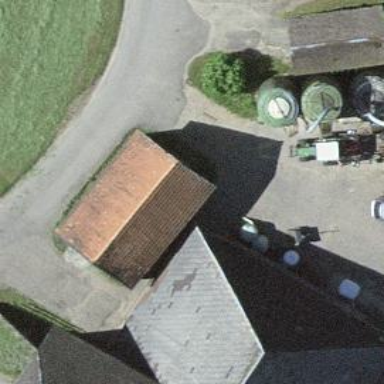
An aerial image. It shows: Barn.